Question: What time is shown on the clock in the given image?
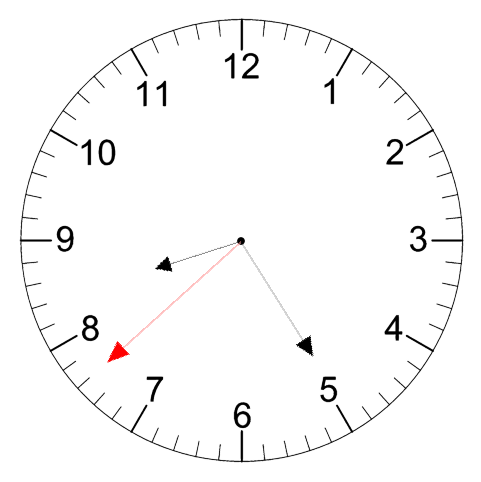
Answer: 08:24:38